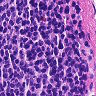
Metastatic tissue present: no